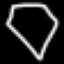
Label: diamond